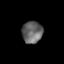
Tissue: lung
Cell type: Epithelial cells
Senescence score: 0.2311
Nuclear area (px): 442
Mean DAPI intensity: 101.215